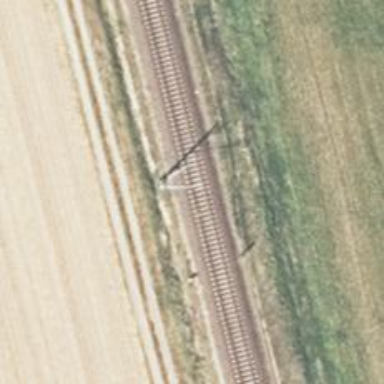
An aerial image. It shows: Milestone along the railway track with catenary mast.